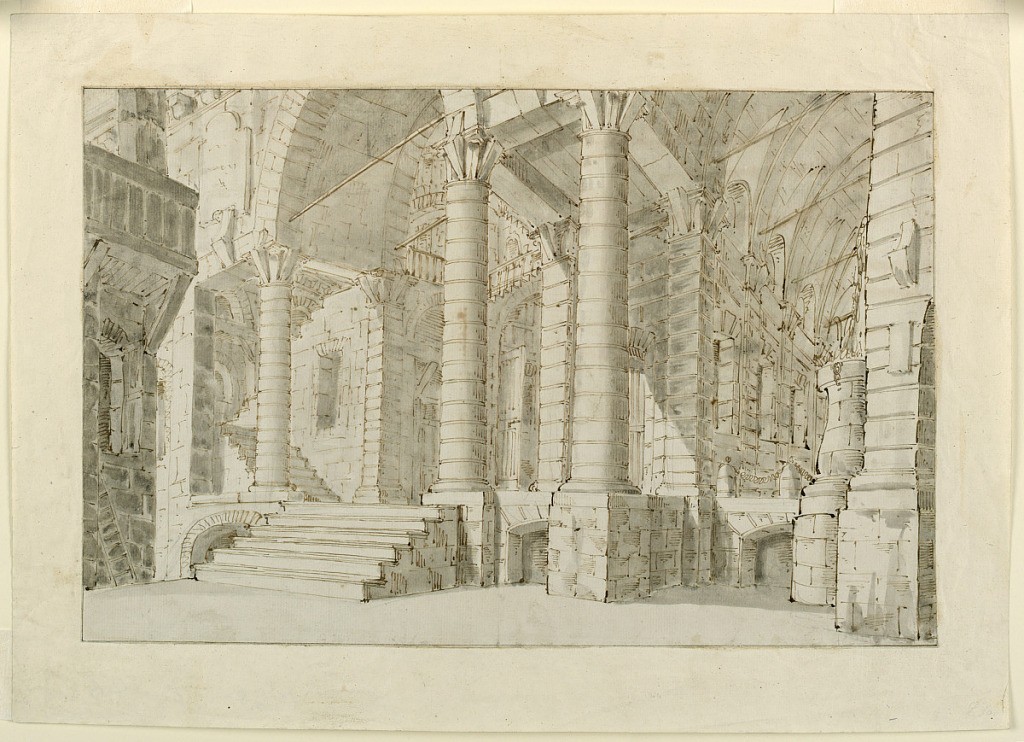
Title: Stage Design, Interior of Prison
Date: early 19th century
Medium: Pen and bistre ink, brush and sepia wash on paper
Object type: Drawing
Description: Horizontal rectangle. Vast building with pillars, vaults, staircase of prison-like appearance.